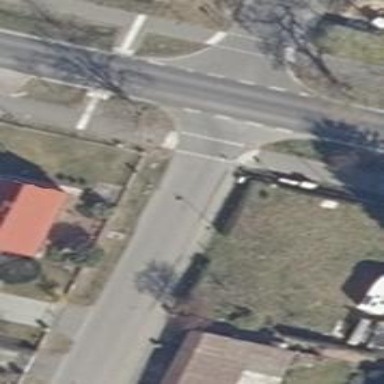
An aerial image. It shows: Unmarked crossing on the road.